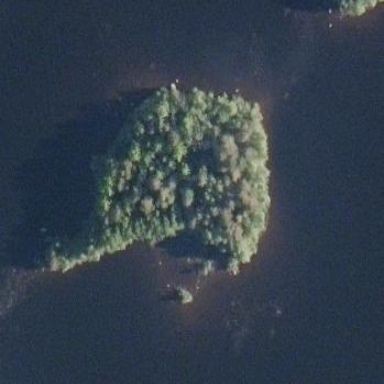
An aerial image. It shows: Islet surrounded by woodland.